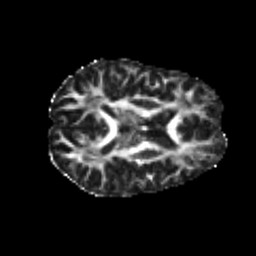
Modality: FA
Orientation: axial
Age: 24
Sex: female
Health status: healthy
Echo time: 0.074 s